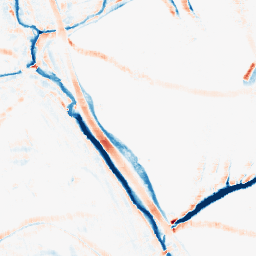
Category: morphological
Decomposition family: morphological_rect
Decomposition parameters: operation: average
width: 10
height: 10
Upsampling method: regularized
Upsampling parameters: scale: 4
lambda_reg: 0.001
Upsampling scale: 4